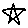
Label: star